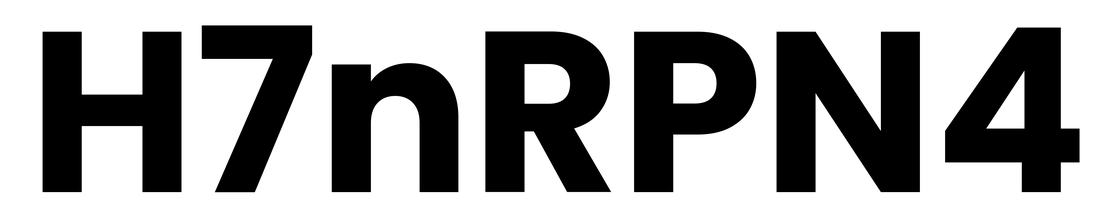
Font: Poppins-Bold